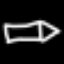
Label: pencil